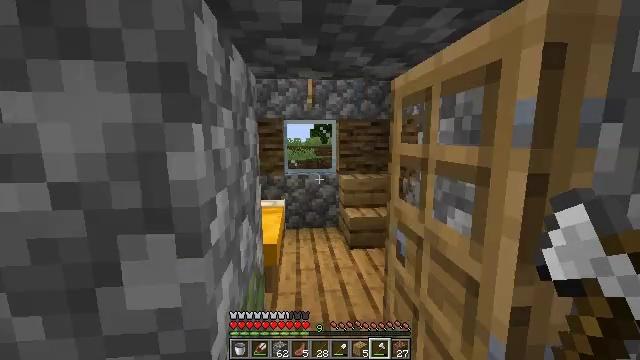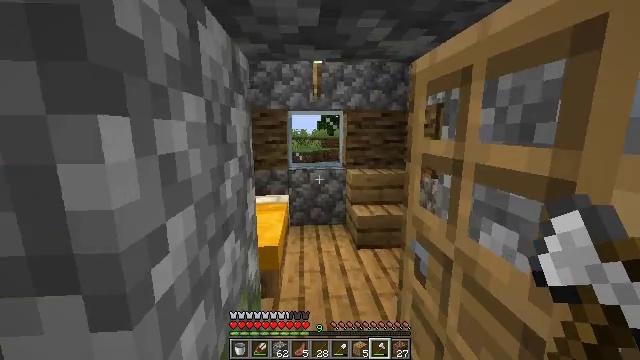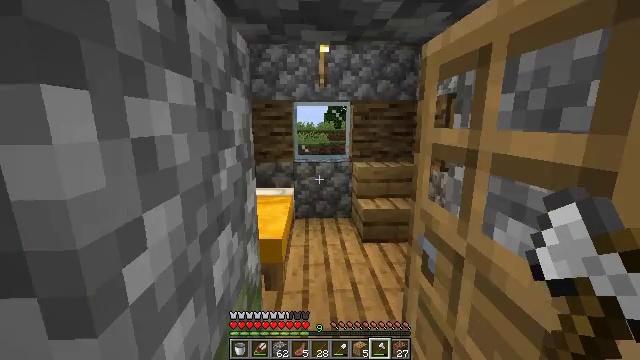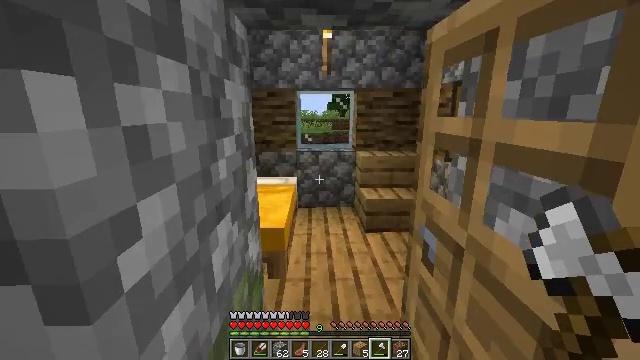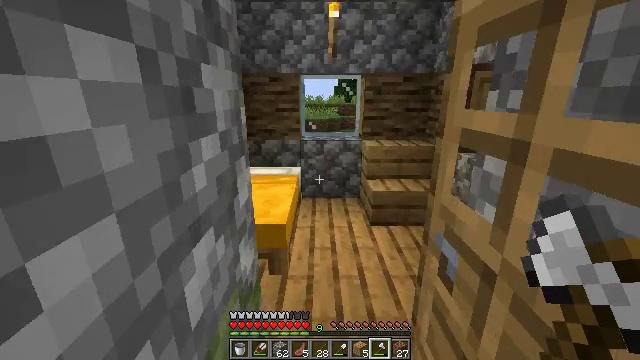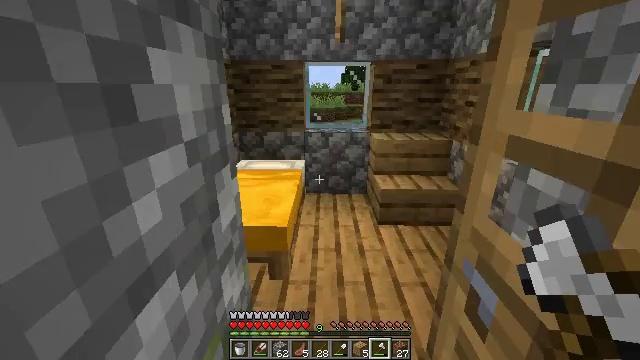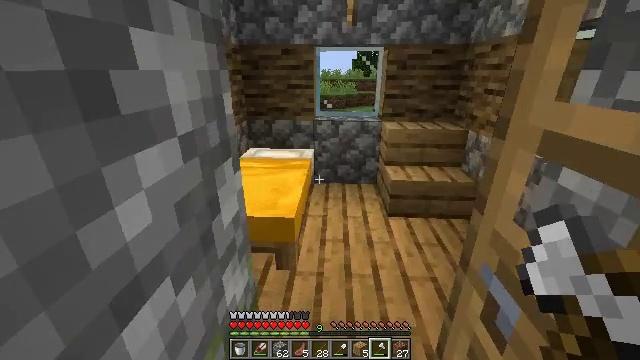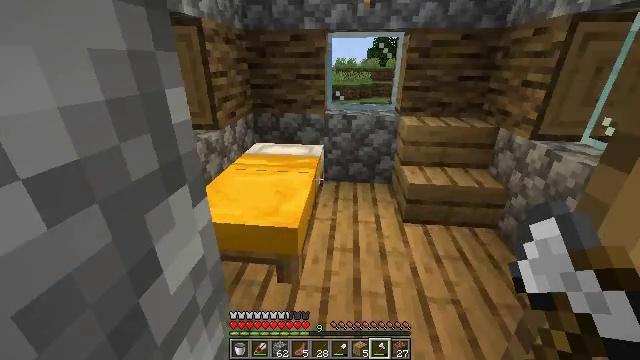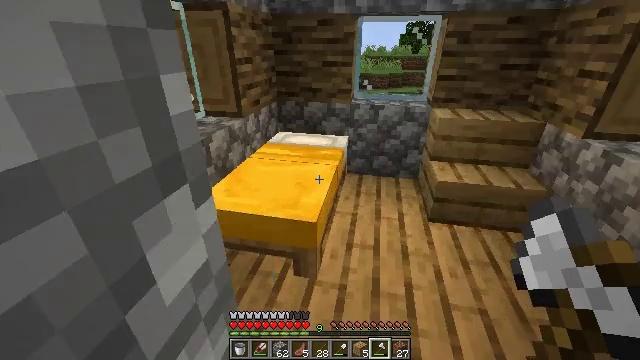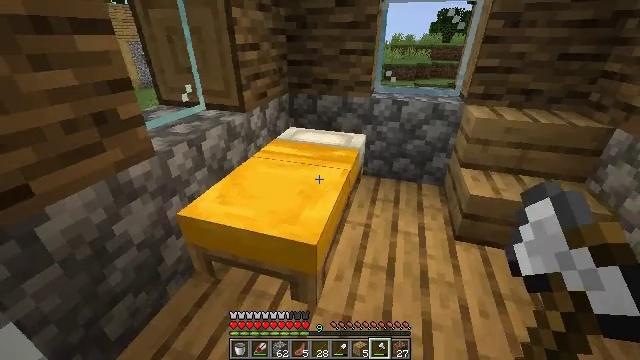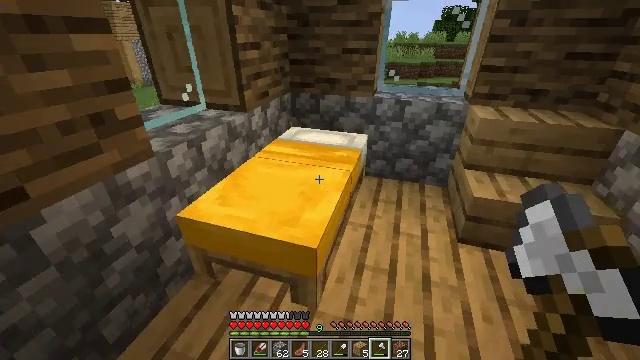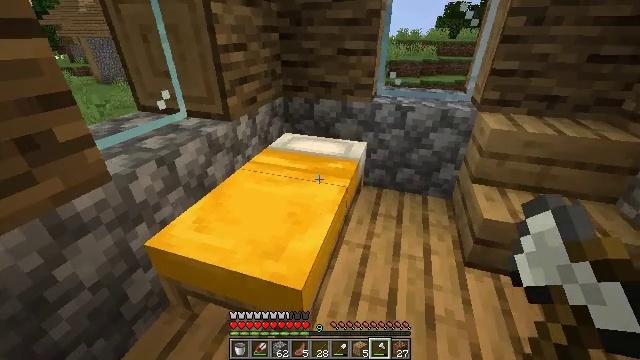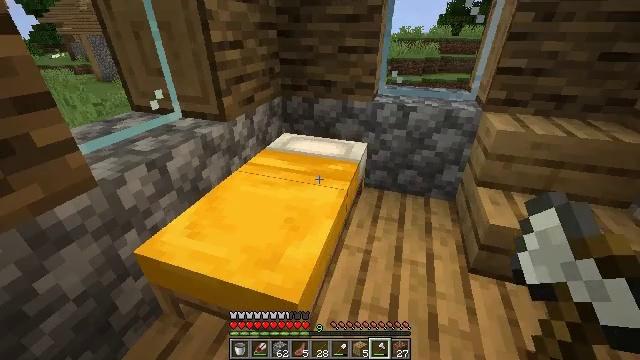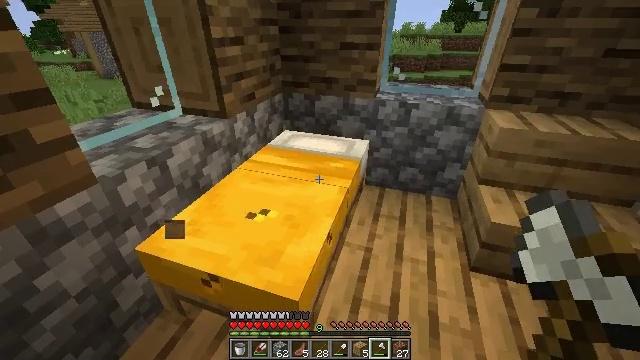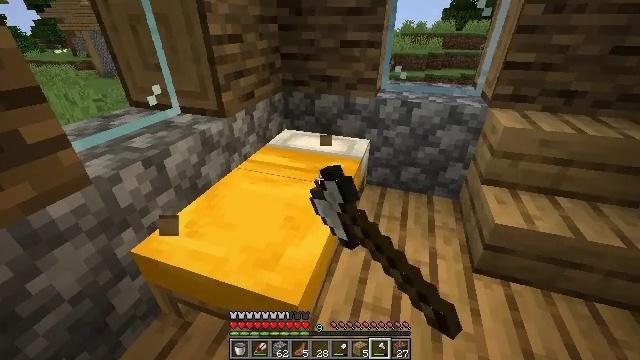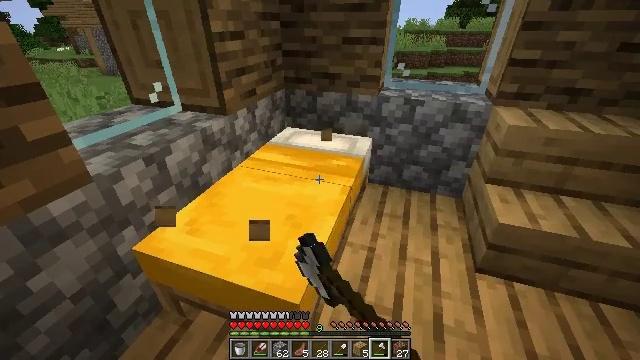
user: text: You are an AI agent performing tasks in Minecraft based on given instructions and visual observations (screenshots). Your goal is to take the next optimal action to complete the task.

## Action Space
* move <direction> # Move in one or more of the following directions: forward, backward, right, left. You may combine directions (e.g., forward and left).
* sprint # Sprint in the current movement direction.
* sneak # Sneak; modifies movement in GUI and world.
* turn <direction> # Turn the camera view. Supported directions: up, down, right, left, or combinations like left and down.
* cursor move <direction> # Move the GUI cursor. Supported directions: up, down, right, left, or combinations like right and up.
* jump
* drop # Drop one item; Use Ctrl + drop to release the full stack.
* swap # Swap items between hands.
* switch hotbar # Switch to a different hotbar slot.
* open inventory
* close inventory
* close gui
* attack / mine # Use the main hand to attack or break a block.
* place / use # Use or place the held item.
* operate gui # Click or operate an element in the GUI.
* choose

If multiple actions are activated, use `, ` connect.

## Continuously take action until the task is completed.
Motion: motion action
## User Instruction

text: Remove the yellow bed.
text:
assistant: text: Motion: move forward, turn left and down
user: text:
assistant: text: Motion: move forward, turn left and down
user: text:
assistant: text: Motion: move forward, turn down
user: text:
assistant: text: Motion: move forward, turn left and down
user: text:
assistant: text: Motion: move forward, turn left and down
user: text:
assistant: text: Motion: move forward, turn left and down
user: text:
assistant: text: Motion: move forward, turn left and down
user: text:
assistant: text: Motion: move forward, turn left and down
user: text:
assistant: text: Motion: move forward, turn left and down
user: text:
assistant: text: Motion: move forward
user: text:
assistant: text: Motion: no_op
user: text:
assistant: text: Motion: no_op
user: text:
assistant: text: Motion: attack / mine
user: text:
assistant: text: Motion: attack / mine
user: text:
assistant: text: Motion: attack / mine
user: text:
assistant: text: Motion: attack / mine
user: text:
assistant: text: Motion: attack / mine
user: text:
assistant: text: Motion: attack / mine
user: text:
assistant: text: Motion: attack / mine
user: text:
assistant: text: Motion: attack / mine
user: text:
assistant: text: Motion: attack / mine
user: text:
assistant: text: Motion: attack / mine
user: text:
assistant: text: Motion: attack / mine
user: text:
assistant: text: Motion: attack / mine
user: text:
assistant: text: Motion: attack / mine
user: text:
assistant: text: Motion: attack / mine
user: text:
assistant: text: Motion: attack / mine